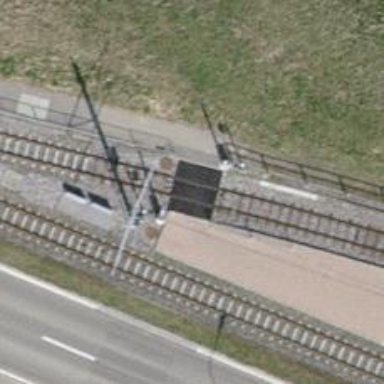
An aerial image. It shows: Crossing for the railway.